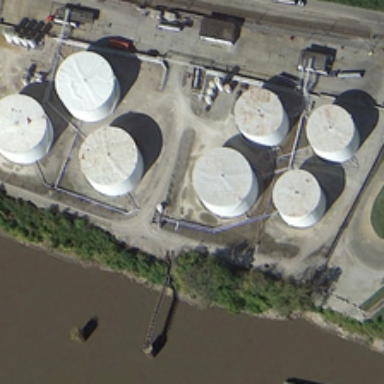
Several storage tanks are near a river .